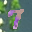
Label: 7